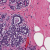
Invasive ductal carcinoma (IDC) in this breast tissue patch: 0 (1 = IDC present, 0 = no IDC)